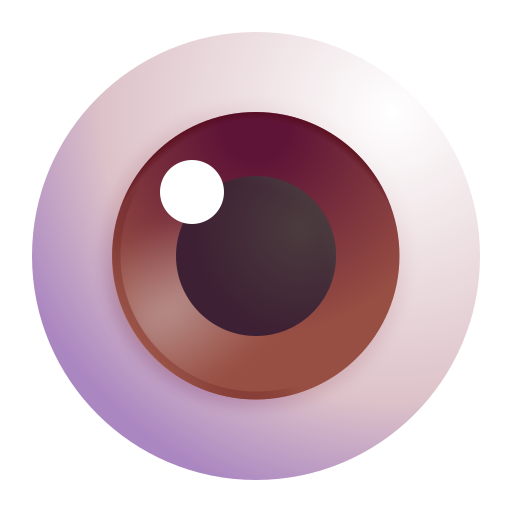
eye color